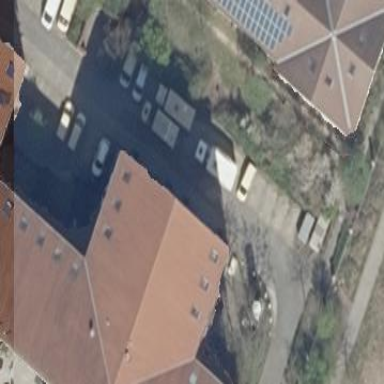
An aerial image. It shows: Parking area with surface.